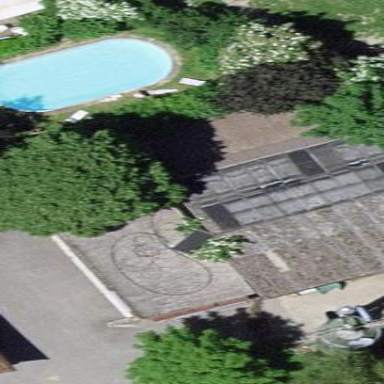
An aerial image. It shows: Garage.